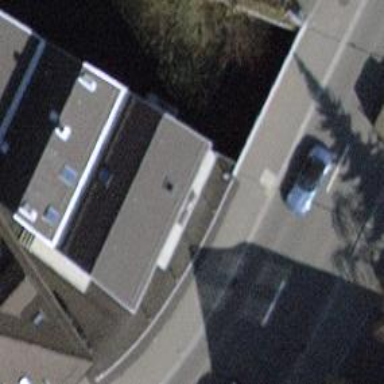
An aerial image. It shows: Furniture shop.